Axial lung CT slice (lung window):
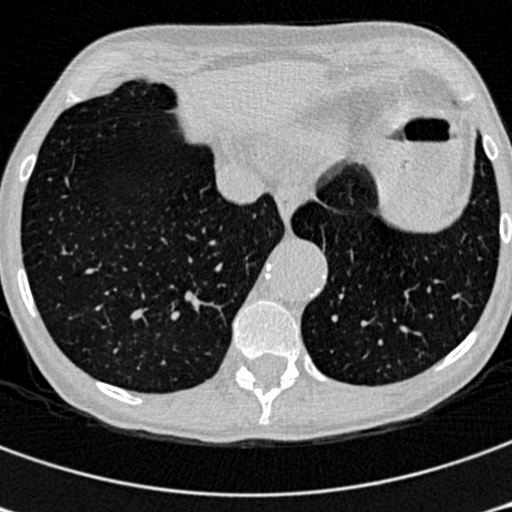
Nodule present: no